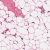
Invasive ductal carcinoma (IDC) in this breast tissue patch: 0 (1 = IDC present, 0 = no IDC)